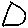
Label: triangle